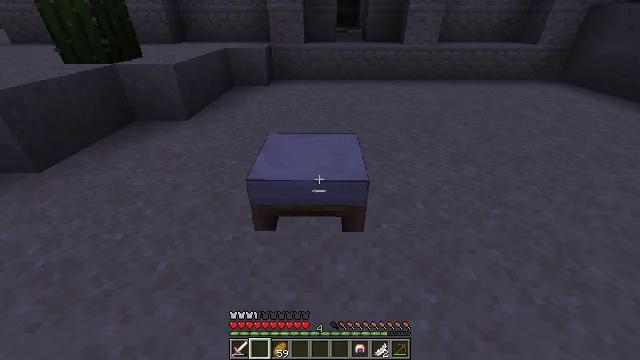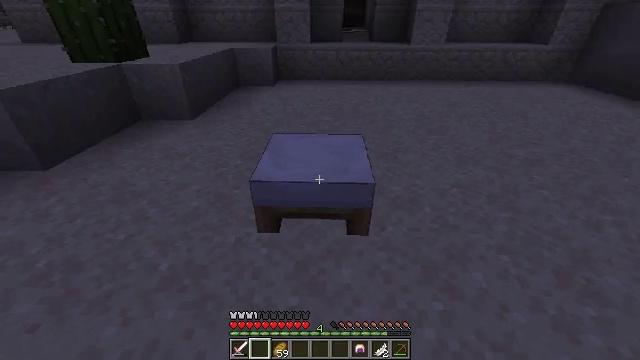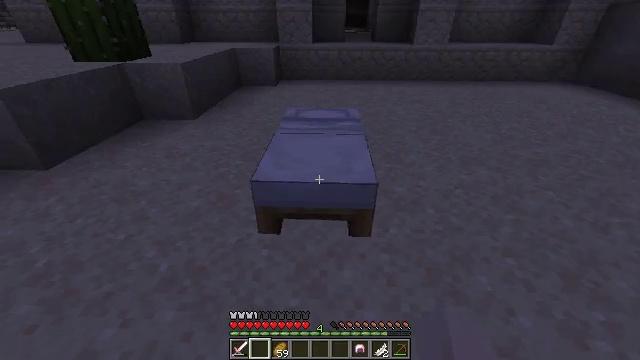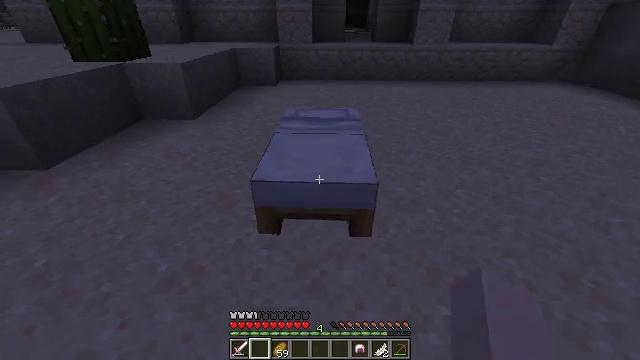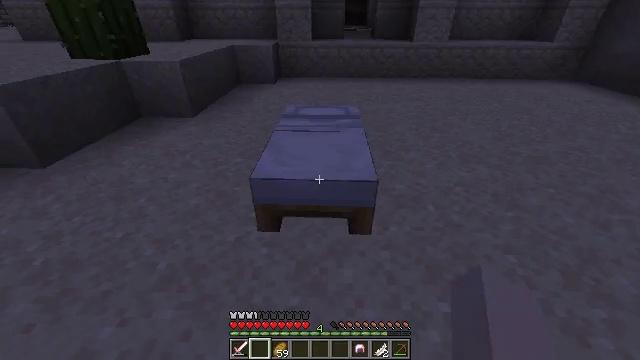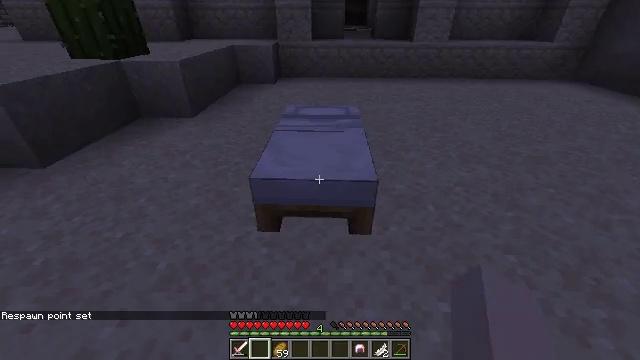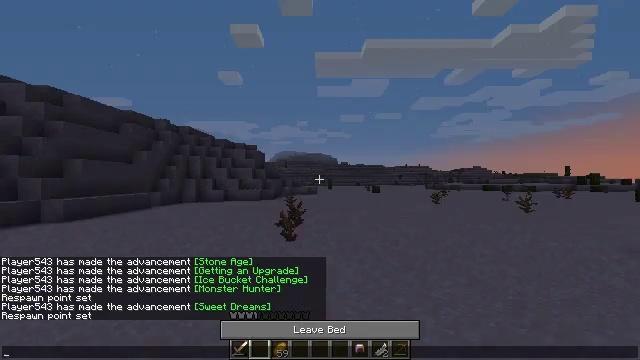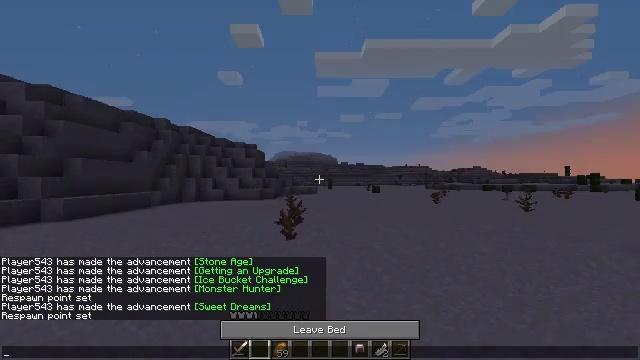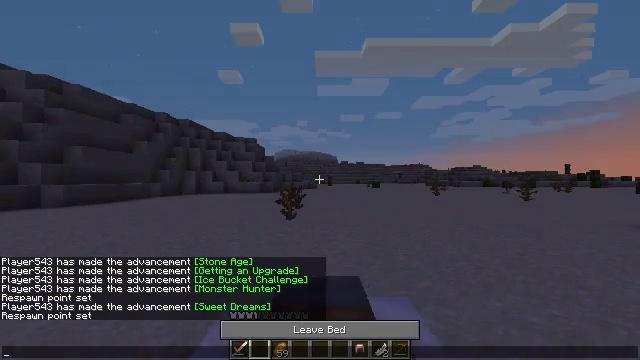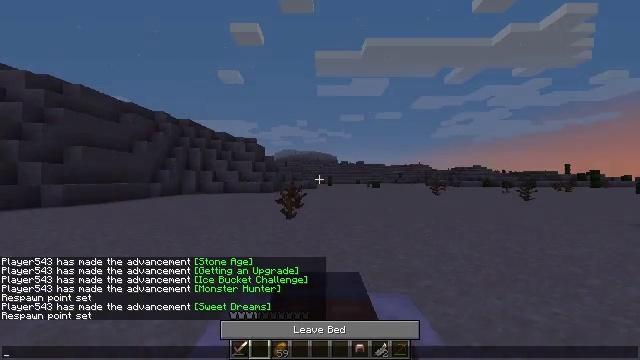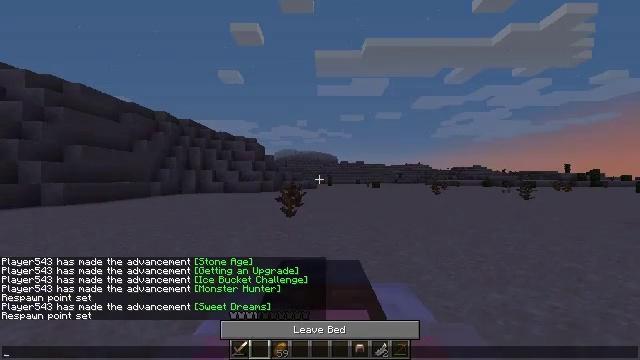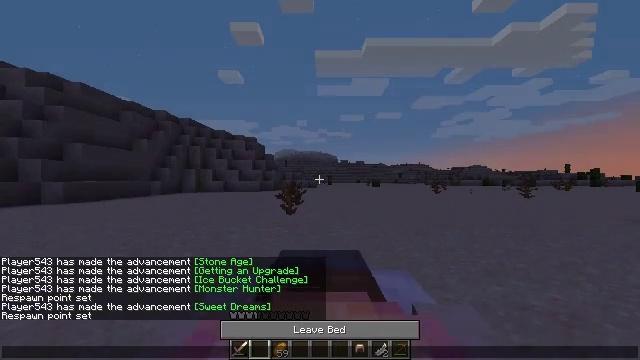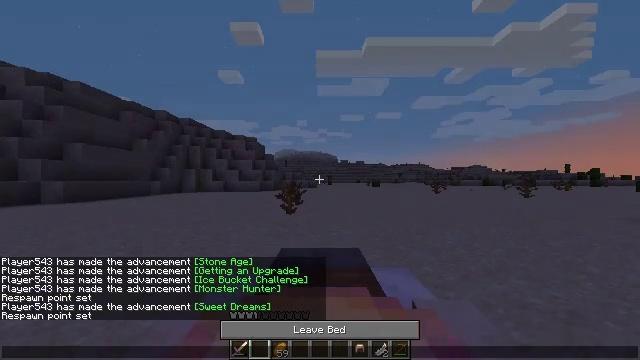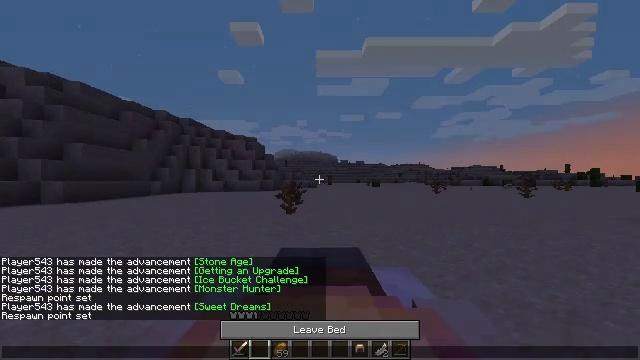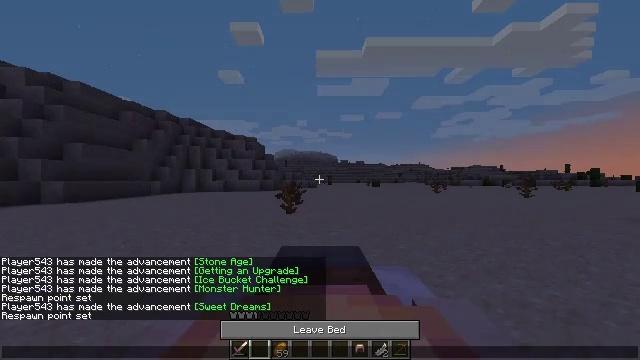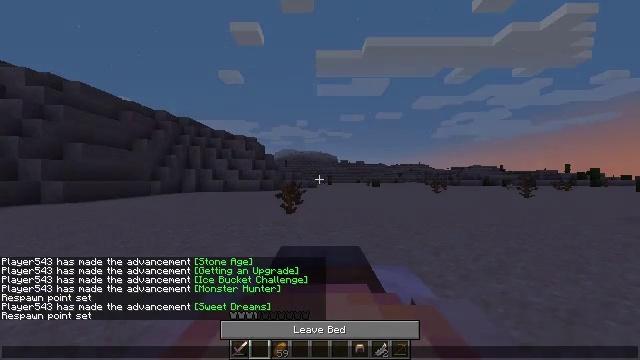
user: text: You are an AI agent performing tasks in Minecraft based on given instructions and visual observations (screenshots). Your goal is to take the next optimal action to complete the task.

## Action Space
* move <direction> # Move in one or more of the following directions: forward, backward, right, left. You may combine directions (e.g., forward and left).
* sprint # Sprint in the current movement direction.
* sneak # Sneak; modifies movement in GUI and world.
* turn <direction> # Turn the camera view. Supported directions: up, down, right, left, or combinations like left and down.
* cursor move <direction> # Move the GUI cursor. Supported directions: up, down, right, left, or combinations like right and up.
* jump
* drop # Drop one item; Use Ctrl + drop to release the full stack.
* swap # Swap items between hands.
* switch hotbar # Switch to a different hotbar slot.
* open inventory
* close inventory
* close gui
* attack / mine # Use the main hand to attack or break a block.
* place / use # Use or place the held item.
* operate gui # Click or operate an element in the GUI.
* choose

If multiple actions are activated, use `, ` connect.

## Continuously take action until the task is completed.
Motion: motion action
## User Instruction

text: Mine the orange terracotta block.
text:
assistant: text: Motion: turn left, use / place
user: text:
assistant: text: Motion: no_op
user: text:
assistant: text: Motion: no_op
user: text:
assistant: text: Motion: use / place
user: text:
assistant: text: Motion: use / place
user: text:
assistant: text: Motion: use / place
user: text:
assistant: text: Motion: open gui
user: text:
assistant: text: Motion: no_op
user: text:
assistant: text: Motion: no_op
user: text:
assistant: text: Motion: no_op
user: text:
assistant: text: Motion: no_op
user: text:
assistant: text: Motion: no_op
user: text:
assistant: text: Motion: no_op
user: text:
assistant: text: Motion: no_op
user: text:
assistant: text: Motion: no_op
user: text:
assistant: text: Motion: no_op
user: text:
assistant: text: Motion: no_op
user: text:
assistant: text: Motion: no_op
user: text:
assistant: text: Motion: no_op
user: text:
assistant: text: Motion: no_op
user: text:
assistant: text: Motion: no_op
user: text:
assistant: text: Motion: no_op
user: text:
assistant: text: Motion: no_op
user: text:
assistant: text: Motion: no_op
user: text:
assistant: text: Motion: no_op
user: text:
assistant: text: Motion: no_op
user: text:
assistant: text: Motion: no_op
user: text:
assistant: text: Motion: cursor move left
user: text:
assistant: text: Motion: cursor move left
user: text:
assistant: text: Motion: cursor move left and up